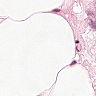
Metastatic tissue present: no